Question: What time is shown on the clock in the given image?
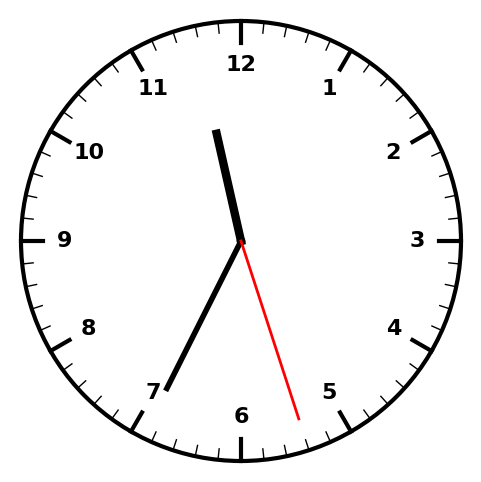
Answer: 11:34:27